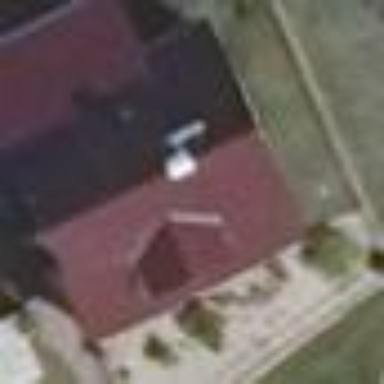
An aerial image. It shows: House with flat maroon roof and yellow walls.